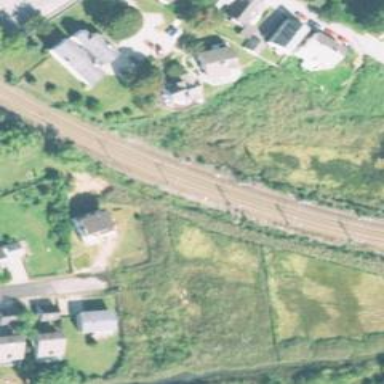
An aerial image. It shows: Railway with electrified contact lines.